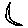
Label: moon